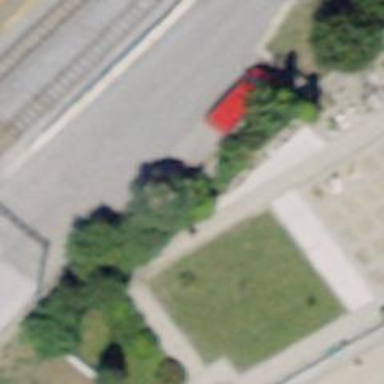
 serving as platform for public transportation."